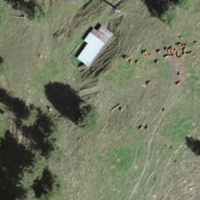
EUNIS habitat code: 32
Species observed at this site:
Rumex alpinus